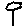
Label: tree